Question: I am trying to create reports in my asp.net MVC3 application after a lot of search I found many blog posts talks about 'ITextSharp' to convert my 'Html/Razor' to 'Pdf' I am trying to parse razor view to get PDf as follows
'''
public void Render(ViewContext viewContext, TextWriter writer)
{
var doc = new Document();
// associate output with response stream
var pdfWriter = PdfWriter.GetInstance(doc, viewContext.HttpContext.Response.OutputStream);
pdfWriter.CloseStream = false;
viewContext.HttpContext.Response.ContentType = "application/pdf";
viewContext.HttpContext.Response.ContentEncoding = System.Text.Encoding.UTF8;
// generate view into string
var sb = new System.Text.StringBuilder();
TextWriter tw = new System.IO.StringWriter(sb);
_result.View.Render(viewContext, tw);
var resultCache = sb.ToString();
//Path to our font
string arialuniTff = Path.Combine(Environment.GetFolderPath(Environment.SpecialFolder.Fonts), "ARIALUNI.TTF");
//Register the font with iTextSharp
iTextSharp.text.FontFactory.Register(arialuniTff);
//Create a new stylesheet
iTextSharp.text.html.simpleparser.StyleSheet ST = new iTextSharp.text.html.simpleparser.StyleSheet();
//Set the default body font to our registered font's internal name
ST.LoadTagStyle(HtmlTags.BODY, HtmlTags.FACE, "Arial Unicode MS");
//Set the default encoding to support Unicode characters
ST.LoadTagStyle(HtmlTags.BODY, HtmlTags.ENCODING, BaseFont.IDENTITY_H);
//Parse our HTML using the stylesheet created above
List<IElement> list = HTMLWorker.ParseToList(new StringReader(resultCache), ST);
doc.Open();
//Loop through each element, don't bother wrapping in P tags
foreach (var element in list)
{
doc.Add(element);
}
doc.Close();
pdfWriter.Close();
}
'''
the result of that code is

which is not correct, the arabic word should be "mHmd". so what I need is to set document direction to be from right to left
Thanks to @Romulus
I made a little changes to his code i just replaced adding element to 'PdfPCell' to looping on my Html and set some attributes
'''
//Loop through each element, don't bother wrapping in P tags
foreach (var element in list)
{
//Create a cell and add text to it
//PdfPCell text = new PdfPCell(new Phrase(element.ToString(), f));
//Ensure that wrapping is on, otherwise Right to Left text will not display
//text.NoWrap = false;
//Add the cell to the table
//table.AddCell(text);
if (element is iTextSharp.text.pdf.PdfPTable)
{
table = (iTextSharp.text.pdf.PdfPTable)element;
table.DefaultCell.NoWrap = false;
table.RunDirection = PdfWriter.RUN_DIRECTION_RTL;
foreach (PdfPRow row in table.Rows)
{
foreach (PdfPCell cell in row.GetCells())
{
cell.RunDirection = PdfWriter.RUN_DIRECTION_RTL;
cell.NoWrap = false;
}
}
}
}
'''
That's working for me now well Thanks :)
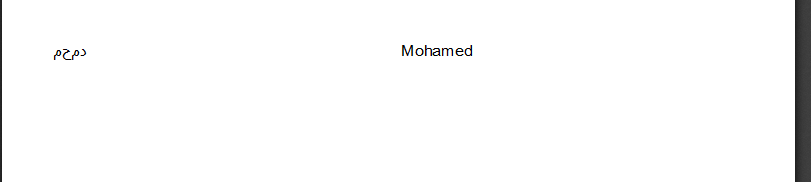
Answer: You need to use container elements which support RunDirection, such as ColumnText or PdfPCell and then set their element.RunDirection = PdfWriter.RUN_DIRECTION_RTL
'''
List<IElement> list = HTMLWorker.ParseToList(new StringReader(resultCache), ST);
doc.Open();
//Use a table so that we can set the text direction
PdfPTable table = new PdfPTable(1);
//Ensure that wrapping is on, otherwise Right to Left text will not display
table.DefaultCell.NoWrap = false;
table.RunDirection = PdfWriter.RUN_DIRECTION_RTL;
//Loop through each element, don't bother wrapping in P tags
foreach (var element in list)
{
//Create a cell and add text to it
PdfPCell text = new PdfPCell(new Phrase(element, font));
//Ensure that wrapping is on, otherwise Right to Left text will not display
text.NoWrap = false;
//Add the cell to the table
table.AddCell(text);
}
//Add the table to the document
document.Add(table);
doc.Close();
pdfWriter.Close();
'''
For addition reference, have a look at this <URL>.